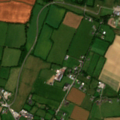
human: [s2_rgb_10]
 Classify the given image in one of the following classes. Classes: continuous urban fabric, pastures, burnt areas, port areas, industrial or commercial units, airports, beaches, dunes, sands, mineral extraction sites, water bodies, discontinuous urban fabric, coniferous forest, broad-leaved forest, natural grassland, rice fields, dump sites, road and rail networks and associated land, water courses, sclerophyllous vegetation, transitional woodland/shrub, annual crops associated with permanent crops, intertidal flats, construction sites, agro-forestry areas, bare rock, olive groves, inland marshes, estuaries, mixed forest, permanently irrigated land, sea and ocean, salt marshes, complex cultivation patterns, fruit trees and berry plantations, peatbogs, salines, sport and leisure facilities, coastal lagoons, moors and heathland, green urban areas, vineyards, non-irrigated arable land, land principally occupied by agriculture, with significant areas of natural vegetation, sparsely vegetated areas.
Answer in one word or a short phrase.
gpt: non-irrigated arable land, pastures